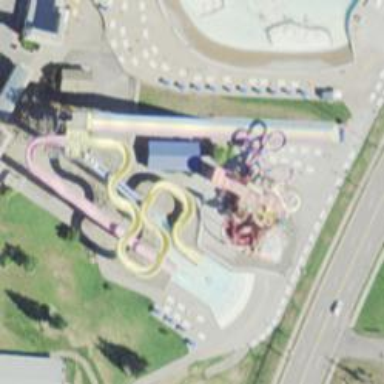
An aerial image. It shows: Water slide attraction.